Interaction volume radius: 10 \u00c5
Interaction volume height: 10 \u00c5
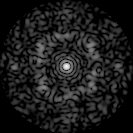
Disorder parameter: 0.7522